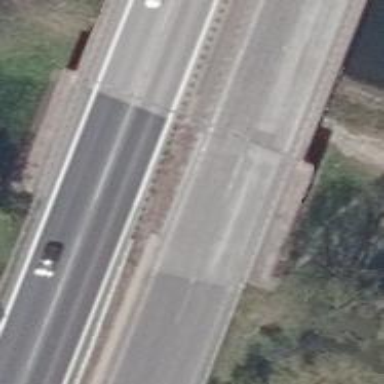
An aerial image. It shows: Asphalt motorway.